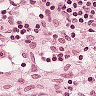
Metastatic tissue present: no